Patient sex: M
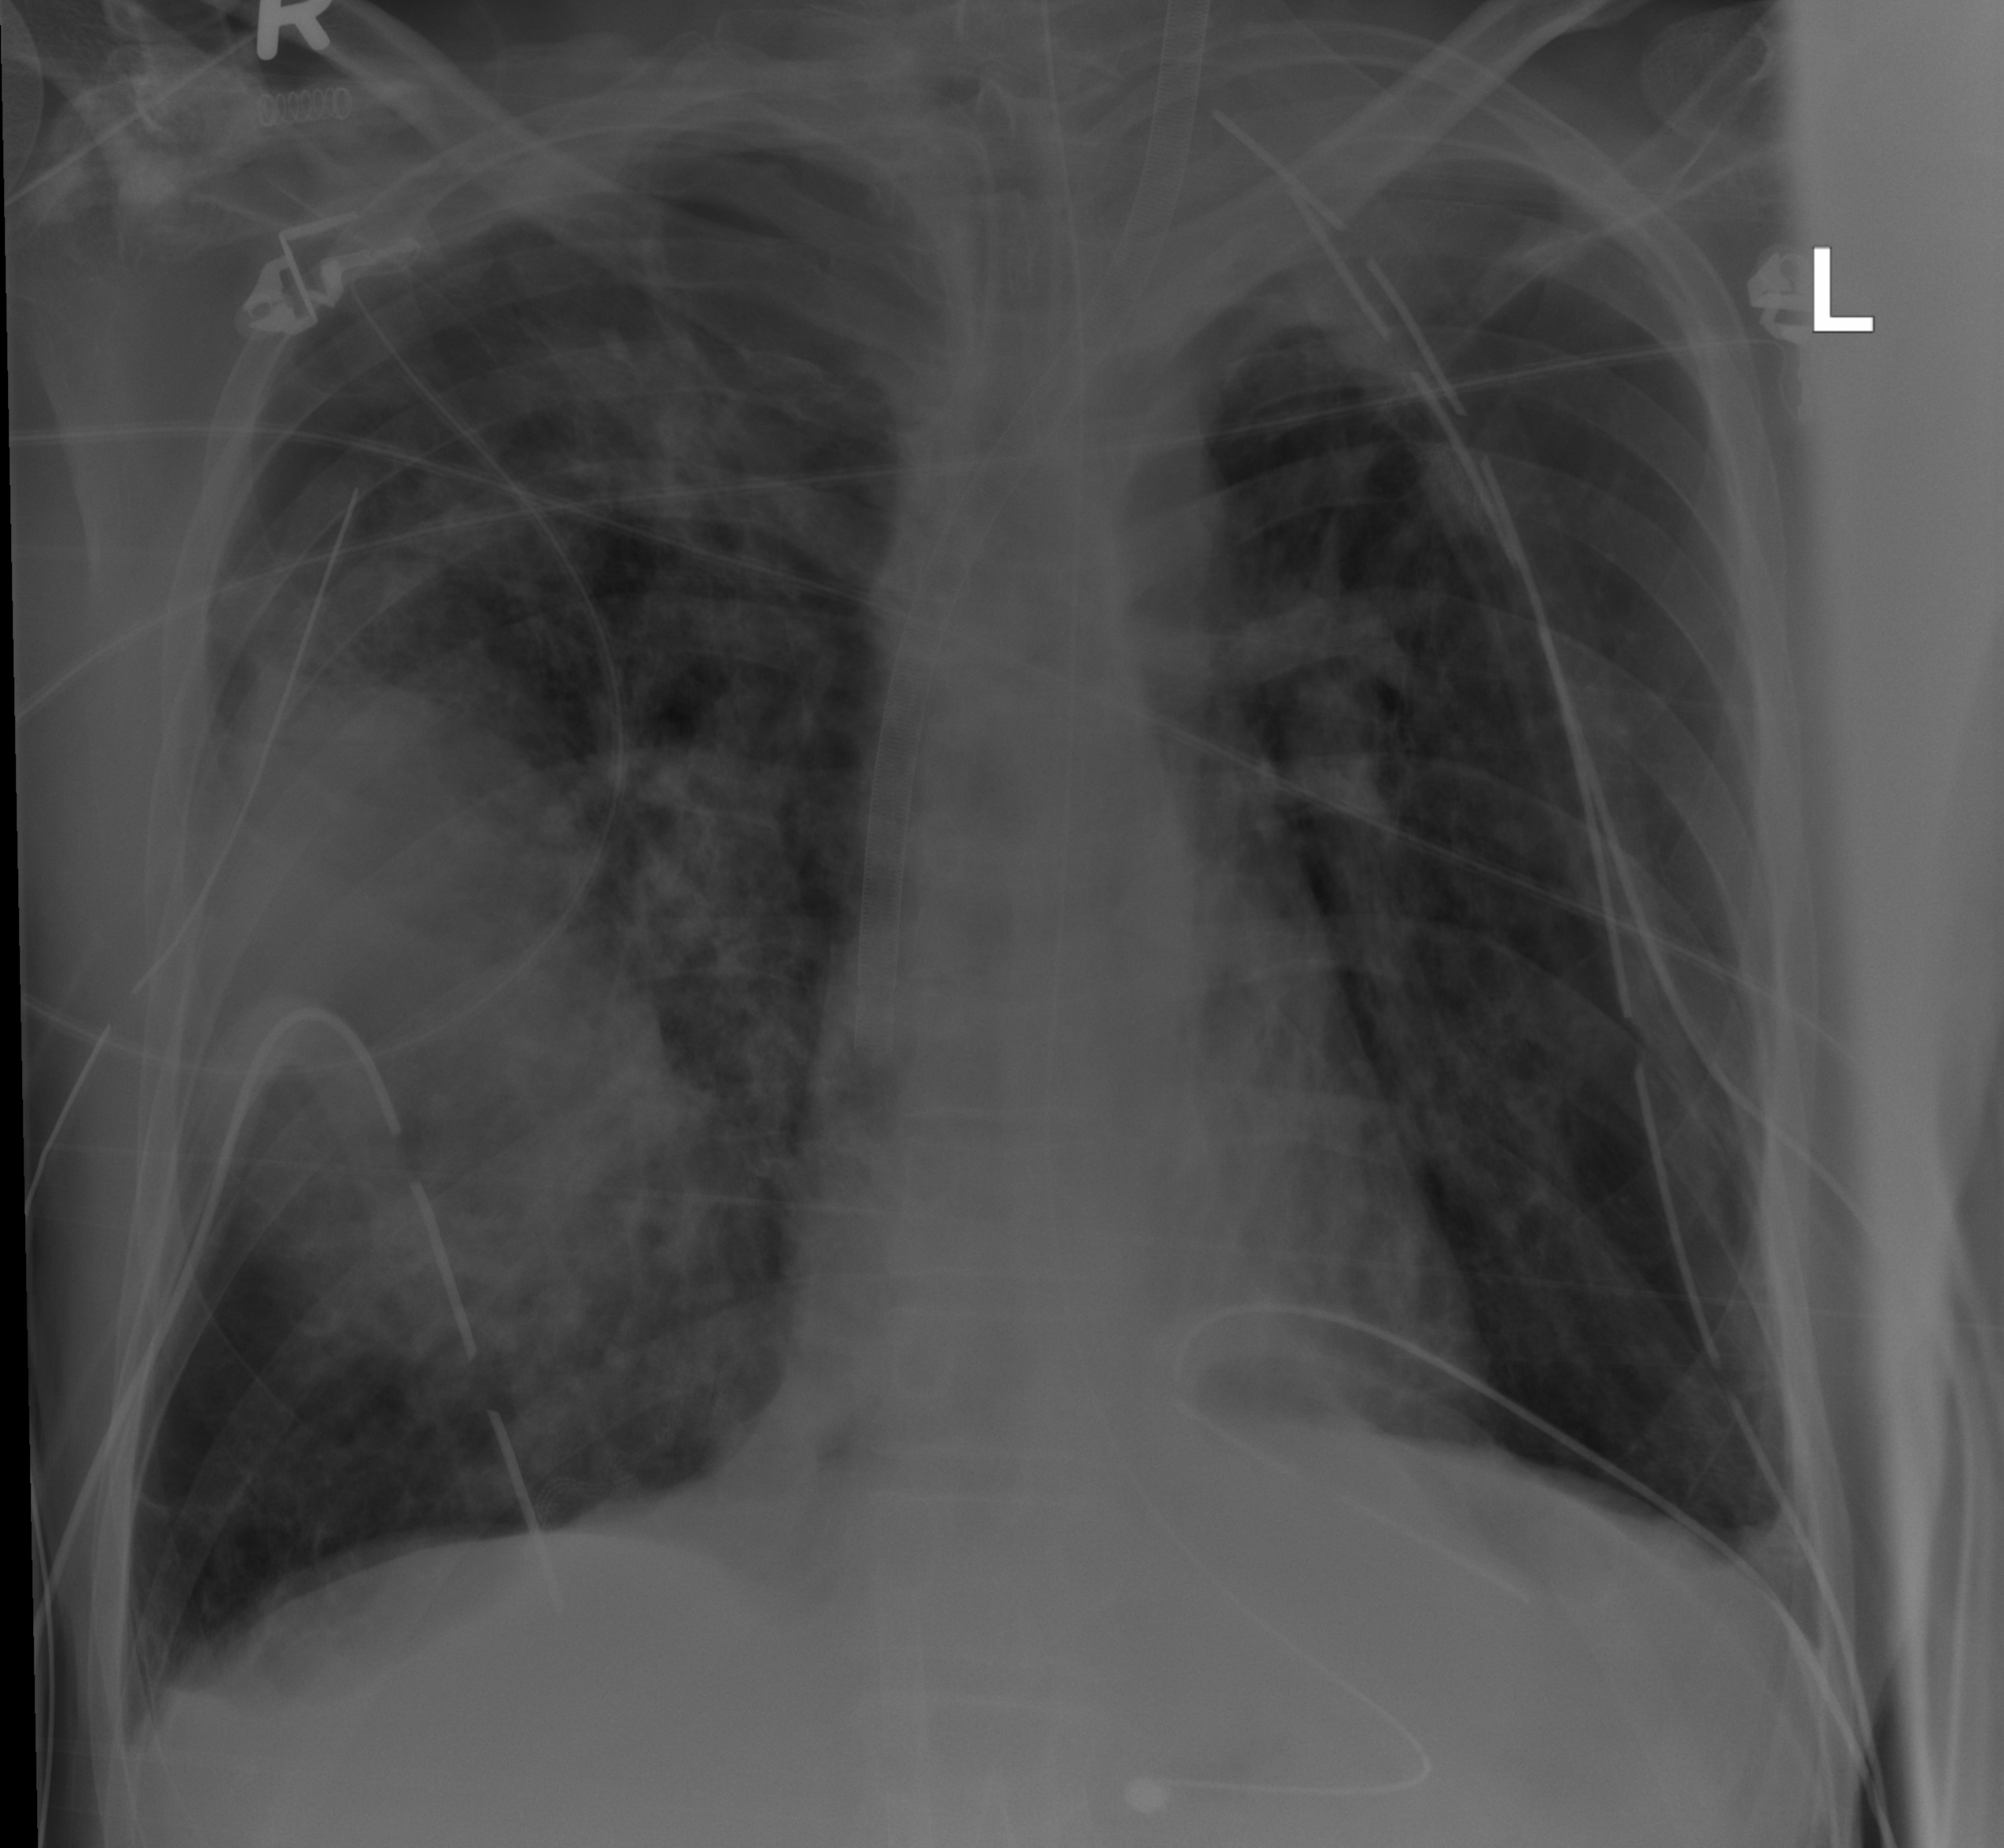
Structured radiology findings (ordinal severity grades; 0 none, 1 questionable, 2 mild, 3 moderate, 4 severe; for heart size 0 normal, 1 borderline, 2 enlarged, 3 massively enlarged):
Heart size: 0
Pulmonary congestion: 0
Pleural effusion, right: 2
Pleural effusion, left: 2
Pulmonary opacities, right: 3
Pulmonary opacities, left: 0
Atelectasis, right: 2
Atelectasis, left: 2